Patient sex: M
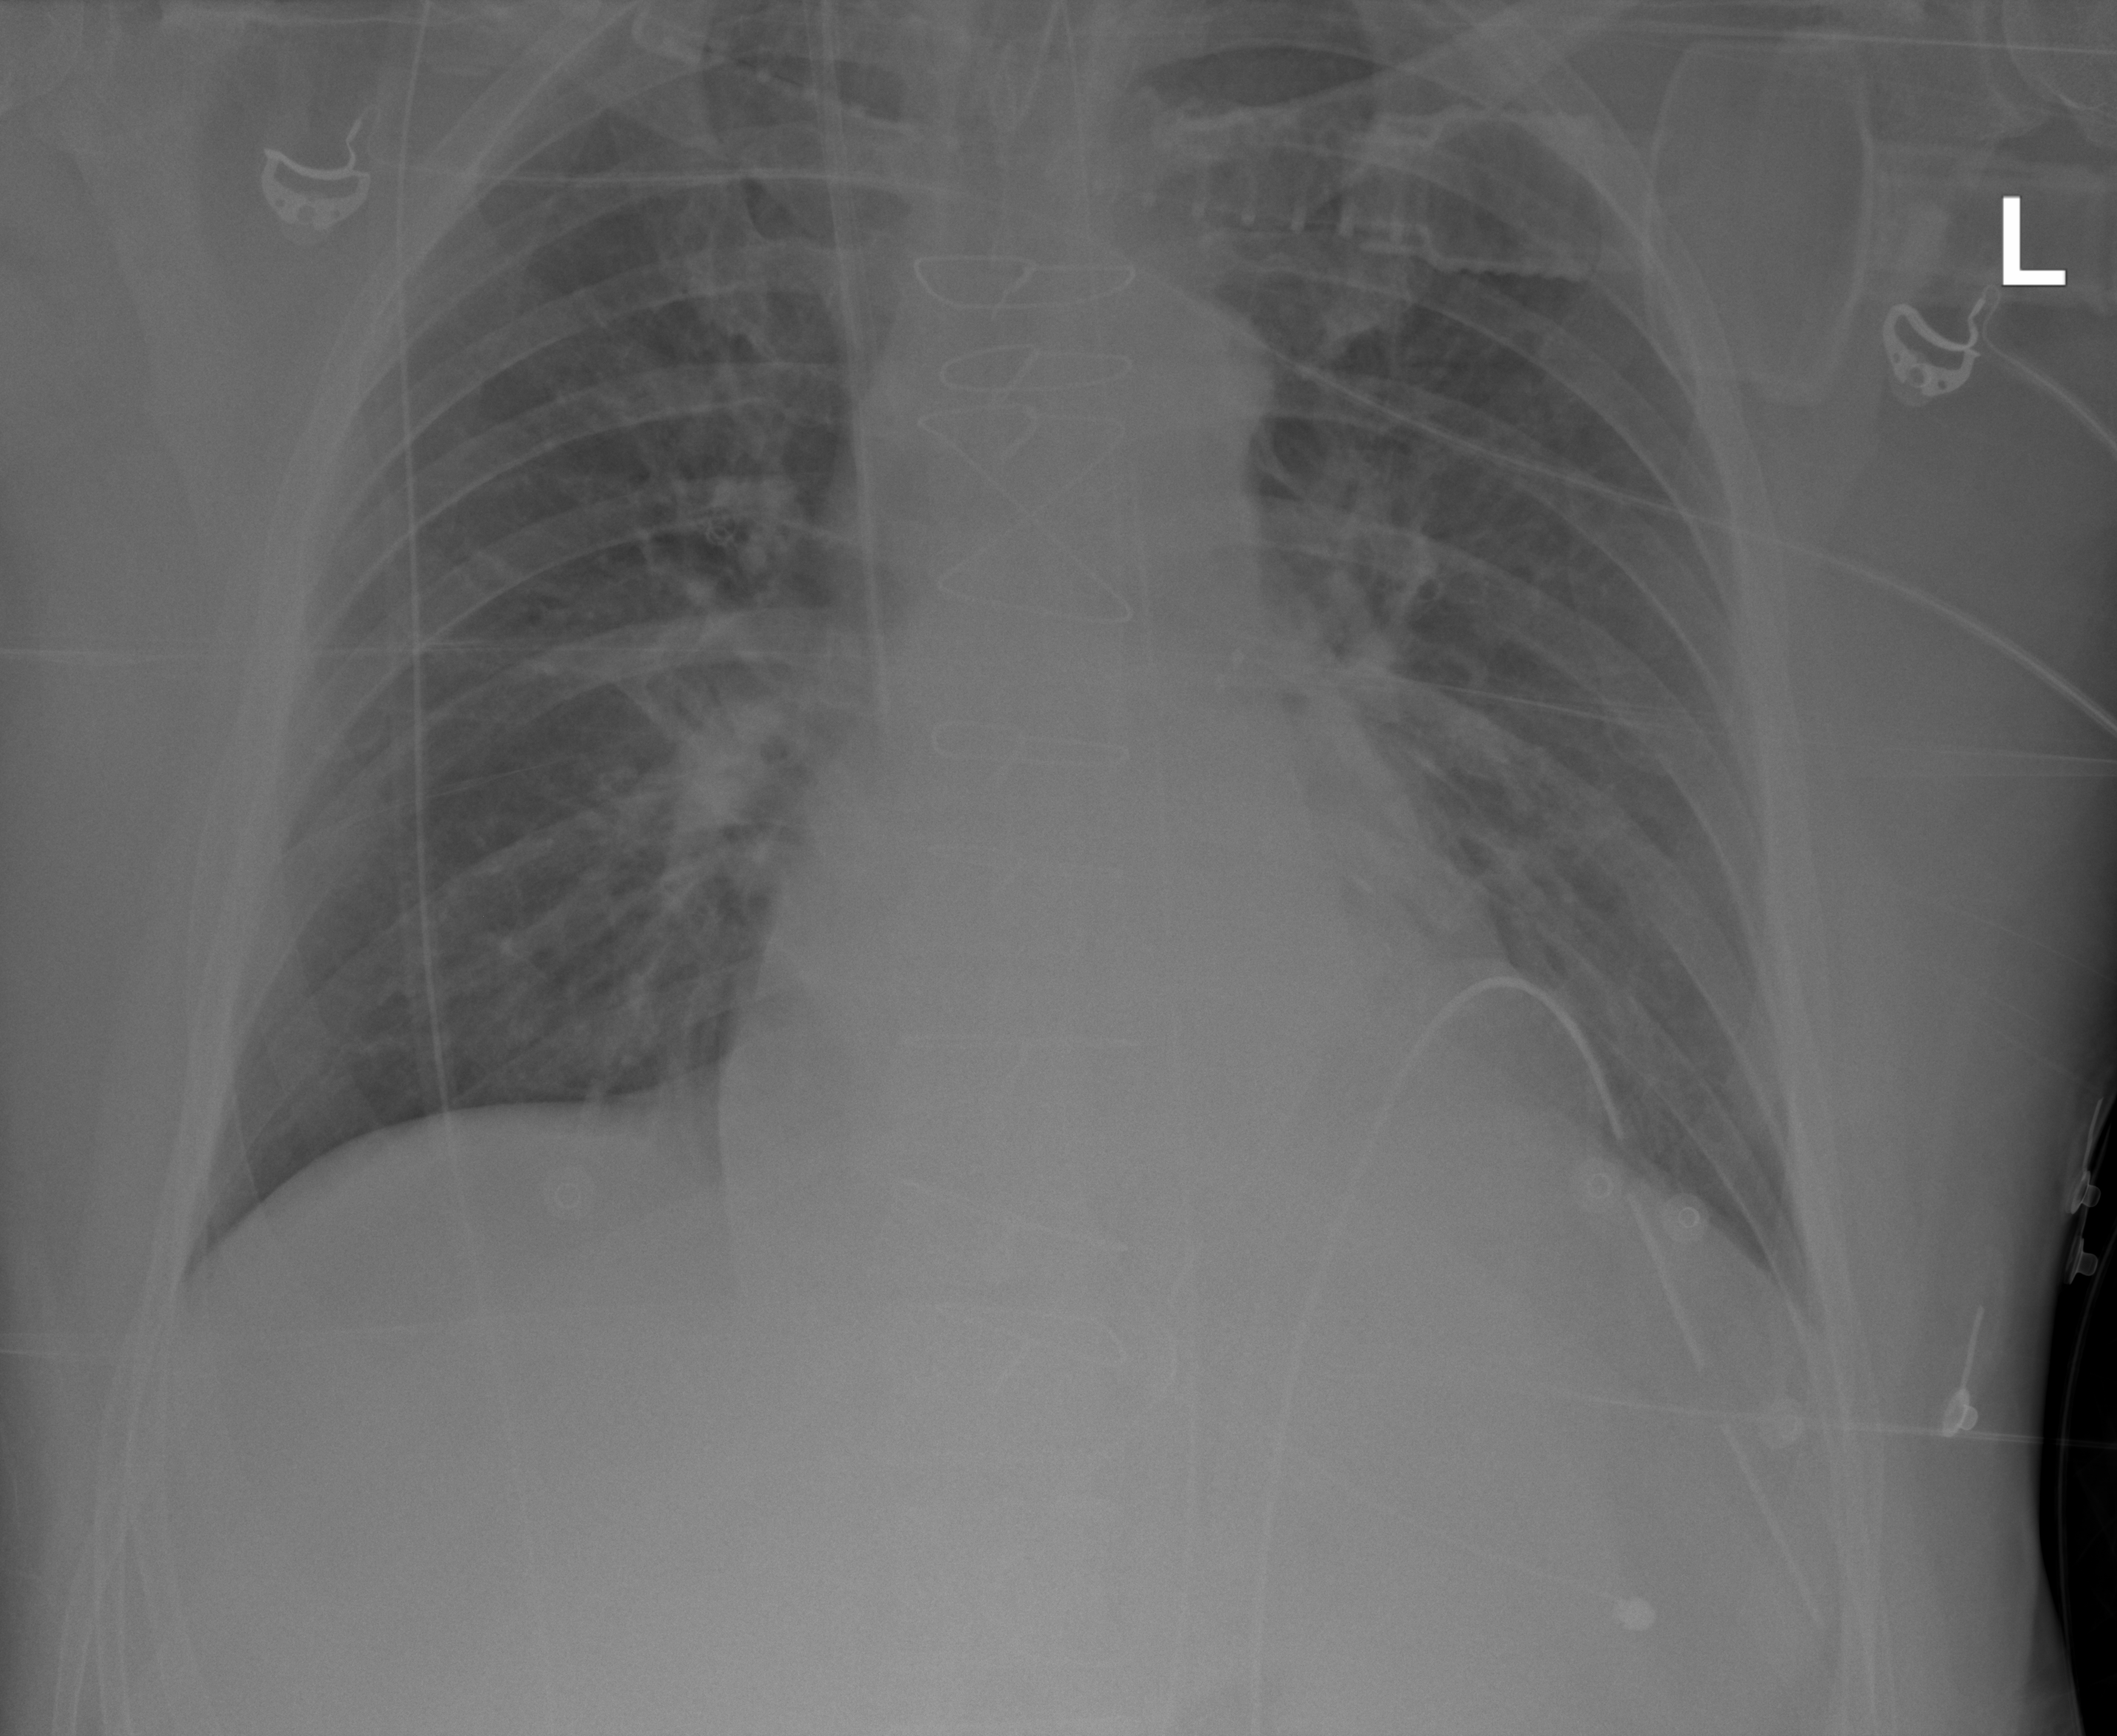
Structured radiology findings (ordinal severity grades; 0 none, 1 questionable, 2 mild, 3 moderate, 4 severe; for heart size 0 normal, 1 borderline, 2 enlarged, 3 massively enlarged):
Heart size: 2
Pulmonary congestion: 2
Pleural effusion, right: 0
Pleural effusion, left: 0
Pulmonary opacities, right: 1
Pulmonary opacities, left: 1
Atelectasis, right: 0
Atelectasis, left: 2